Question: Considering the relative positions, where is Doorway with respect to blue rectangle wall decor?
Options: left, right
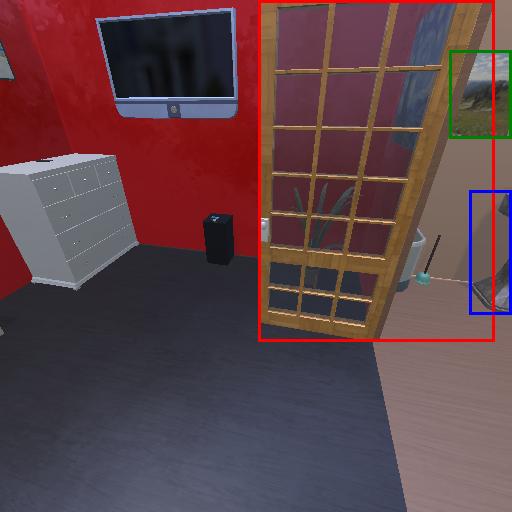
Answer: left